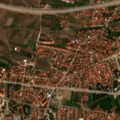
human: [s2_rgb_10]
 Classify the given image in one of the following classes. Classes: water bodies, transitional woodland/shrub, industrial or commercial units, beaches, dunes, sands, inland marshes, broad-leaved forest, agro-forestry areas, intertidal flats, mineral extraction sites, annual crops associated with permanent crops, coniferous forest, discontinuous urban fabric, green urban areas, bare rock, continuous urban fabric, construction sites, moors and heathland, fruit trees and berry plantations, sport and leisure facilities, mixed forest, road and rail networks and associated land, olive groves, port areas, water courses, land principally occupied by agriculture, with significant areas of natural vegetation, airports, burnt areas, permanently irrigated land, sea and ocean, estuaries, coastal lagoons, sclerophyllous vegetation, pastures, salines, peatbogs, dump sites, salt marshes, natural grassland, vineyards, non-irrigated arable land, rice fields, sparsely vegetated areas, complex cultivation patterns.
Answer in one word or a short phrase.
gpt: discontinuous urban fabric, complex cultivation patterns, land principally occupied by agriculture, with significant areas of natural vegetation